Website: lowes
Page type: review-order
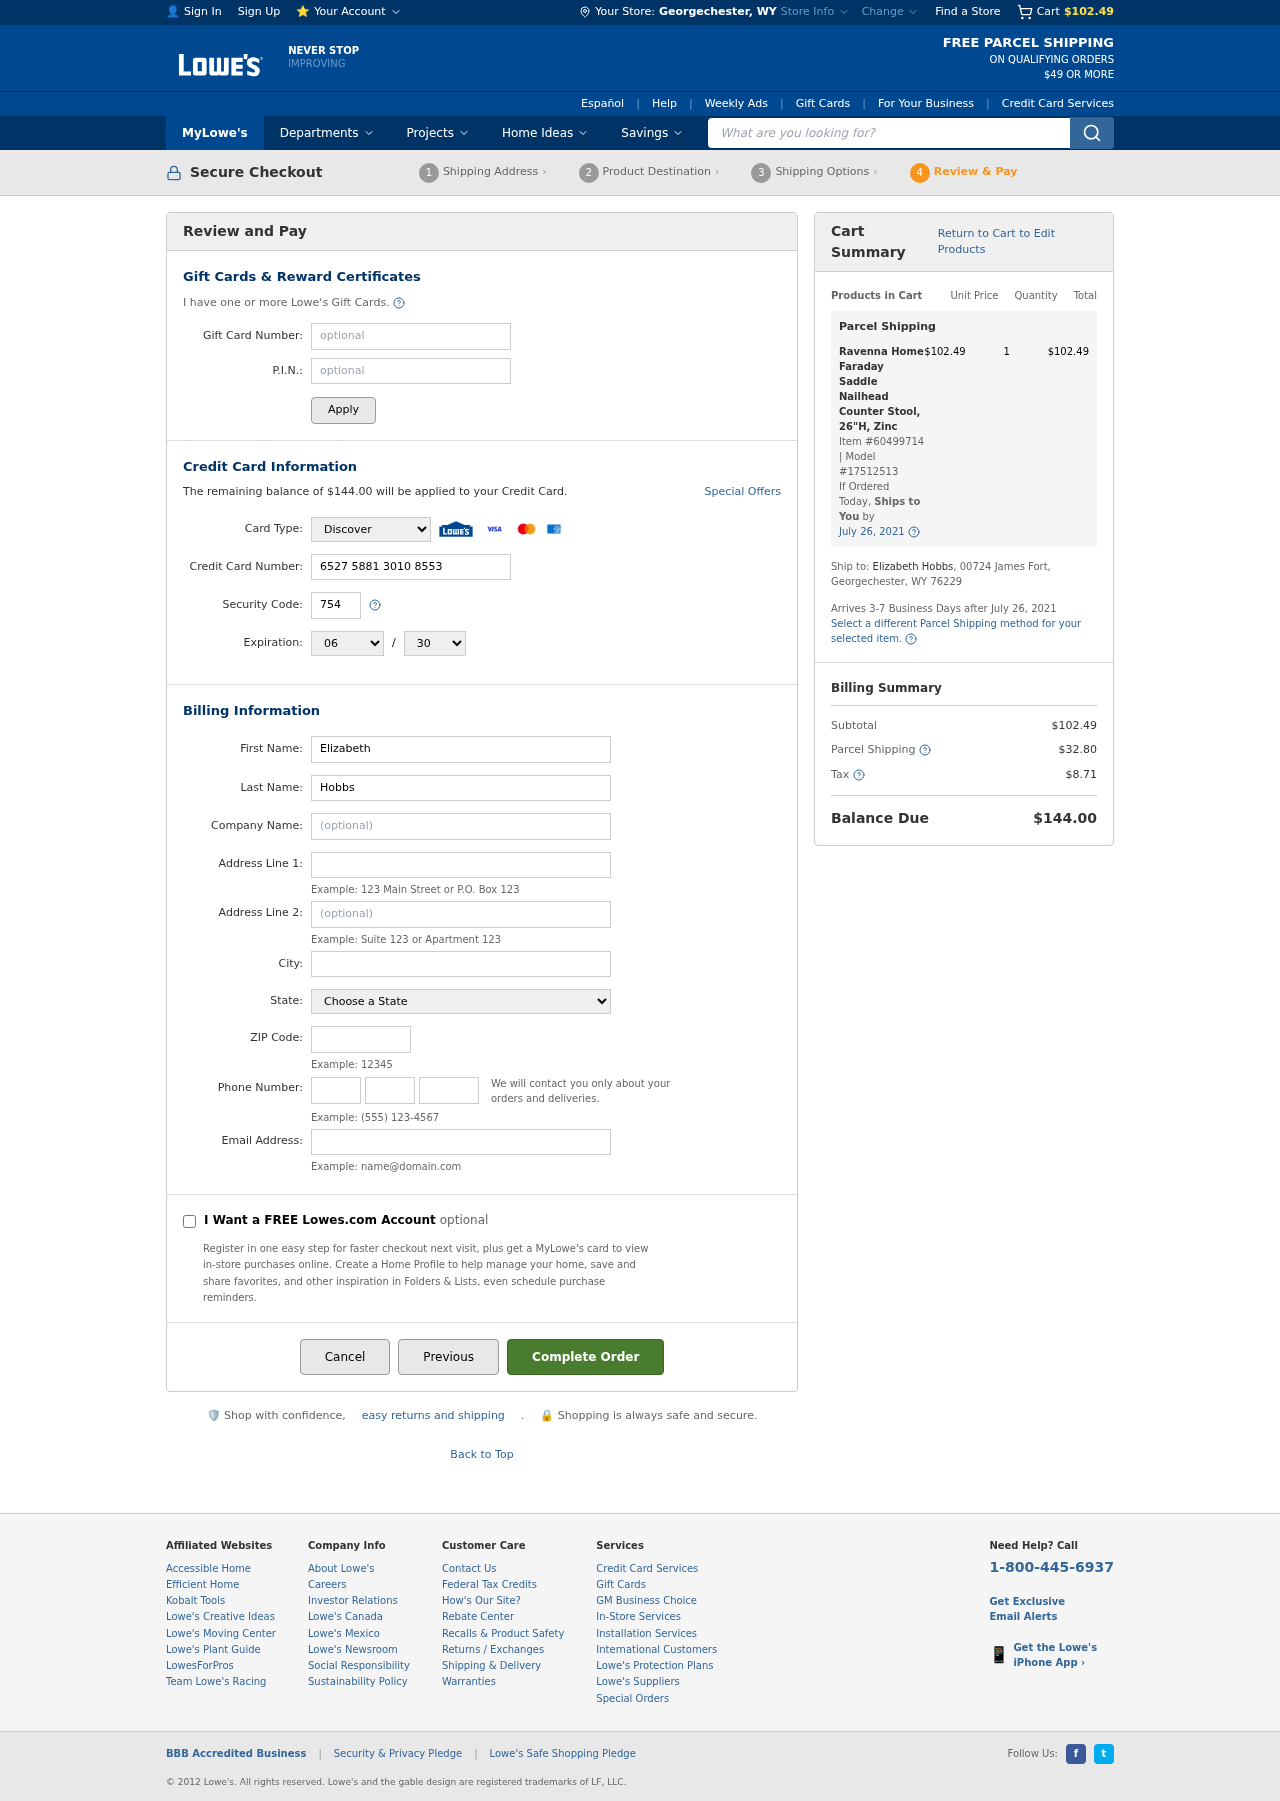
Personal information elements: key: PII_CARD_CVV
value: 754
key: PII_CARD_EXPIRY_MONTH
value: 06
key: PII_CARD_EXPIRY_YEAR
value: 30
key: PII_CARD_NUMBER
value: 6527 5881 3010 8553
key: PII_CARD_TYPE
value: Discover
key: PII_CITY
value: Georgechester
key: PII_CITY_STATE
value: Georgechester, WY
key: PII_EMAIL
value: elizabeth_hobbs@gmail.com
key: PII_FIRSTNAME
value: Elizabeth
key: PII_LASTNAME
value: Hobbs
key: PII_PHONE_AREA
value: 283
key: PII_PHONE_PREFIX
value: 618
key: PII_PHONE_SUFFIX
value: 6118
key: PII_POSTCODE
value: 76229
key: PII_STATE
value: Wyoming
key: PII_STREET
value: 00724 James Fort
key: PII_STREET2
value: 00724 James Fort
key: PII_FULLNAME2
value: Elizabeth Hobbs
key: PII_STATE_ABBR
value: WY
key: PII_POSTCODE_FULL
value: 76229
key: PII_CITY_STATE_ZIP
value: Georgechester, WY 76229
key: PII_POSTCODE_NUMERIC
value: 76229
Product elements: key: PRODUCT1_NAME
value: Ravenna Home Faraday Saddle Nailhead Counter Stool, 26"H, Zinc
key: PRODUCT1_PRICE
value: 102.49
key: PRODUCT1_QUANTITY
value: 1
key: PRODUCT1_ITEM_NUMBER
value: Item #60499714
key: PRODUCT1_MODEL_NUMBER
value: Model #17512513
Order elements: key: ORDER_SUBTOTAL
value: $102.49
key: ORDER_BALANCE_DUE
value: $144.00
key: ORDER_SHIPPING_DATE
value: July 26, 2021
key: ORDER_ITEM_TOTAL
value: $102.49
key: ORDER_SHIPPING_DATE2
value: July 26, 2021
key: ORDER_SHIPPING_COST
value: $32.80
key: ORDER_TAX
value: $8.71
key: ORDER_TOTAL
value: $144.00
Search elements: key: HEADER_SEARCH
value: What are you looking for?